Question: Not sure why it is looking for Entity Framework, and can't find it. Completely blanking on what to do.

In the Windows Forms application the 'app.config' has this
'''
<section name="entityFramework"
type="System.Data.Entity.Internal.ConfigFile.EntityFrameworkSection, EntityFramework, Version=5.0.0.0, Culture=neutral, PublicKeyToken=b77a5c561934e089" requirePermission="false" />
'''
my 'web.config' contains
'''
<assemblies>
<add assembly="System.Data.Entity, Version=4.0.0.0, Culture=neutral, PublicKeyToken=b77a5c561934e089" />
</assemblies>
'''
Form1:
'''
public Form1 (): base()
{
InitializeComponent();
MAXFMWebEntities context = new MAXFMWebEntities();
}
'''
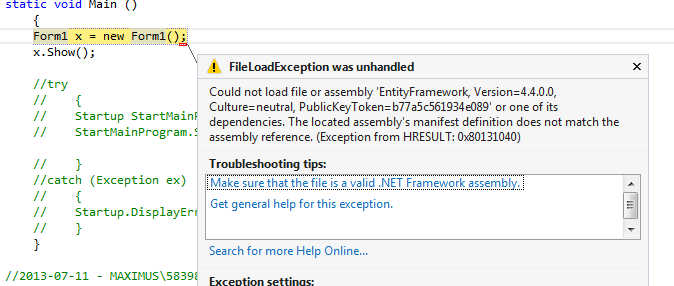
Answer: Updated app.config
suggested in <URL>
'''
<runtime>
<assemblyBinding xmlns="urn:schemas-microsoft-com:asm.v1">
<dependentAssembly>
<assemblyIdentity name="EntityFramework" publicKeyToken="b77a5c561934e089" culture="neutral" />
<bindingRedirect oldVersion="0.0.0.0-4.4.0.0" newVersion="5.0.0.0" />
</dependentAssembly>
'''